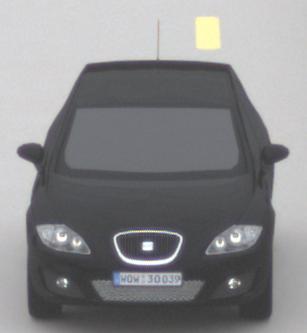
Make: SEAT
Model: Leon 1.4
Detailed model: Leon (1P)
Model produced from: 2009/04
Model produced until: 2010/08
Doors: 5
Color: black
Road condition: dry road
Daytime: midday
Contrast: low contrast